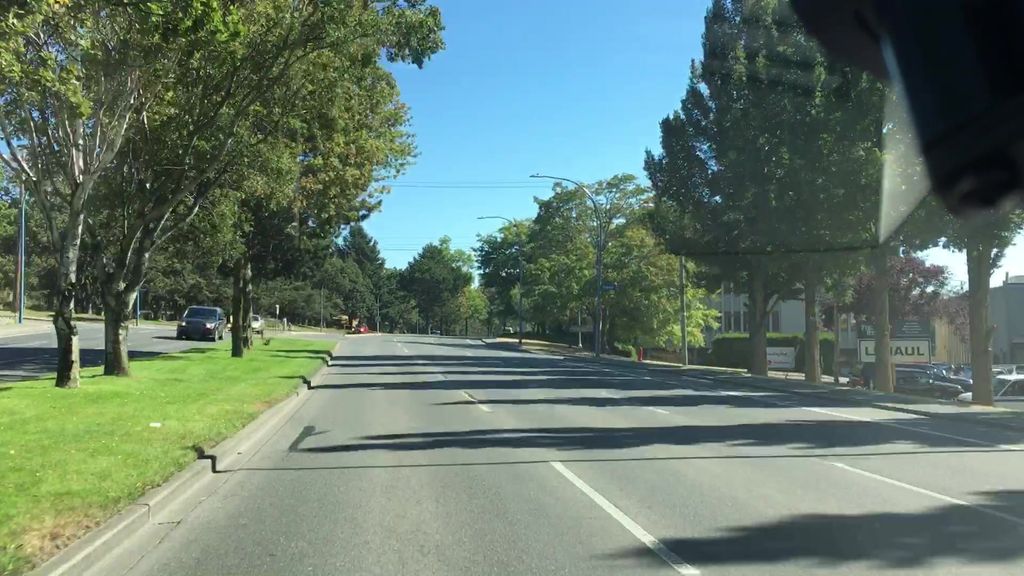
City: victoria